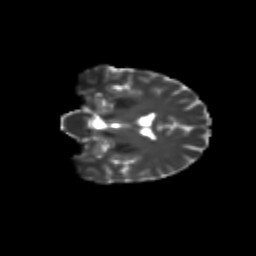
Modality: T2w
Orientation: coronal
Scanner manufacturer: siemens
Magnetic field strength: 3 T
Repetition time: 9.2 s
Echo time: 0.084 s